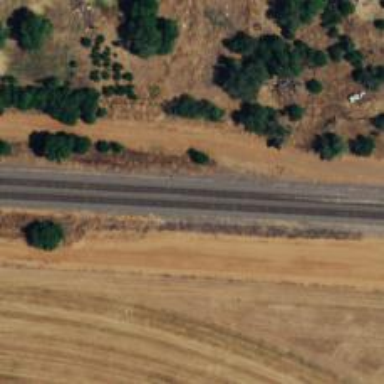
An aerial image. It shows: Railway track.